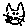
Label: cat